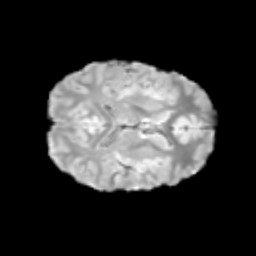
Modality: T2w
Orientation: axial
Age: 13
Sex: male
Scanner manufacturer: siemens
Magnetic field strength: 3 T
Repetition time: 3.8 s
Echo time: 0.07 s